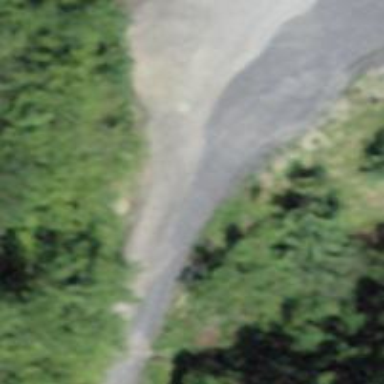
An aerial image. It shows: Unclassified road.